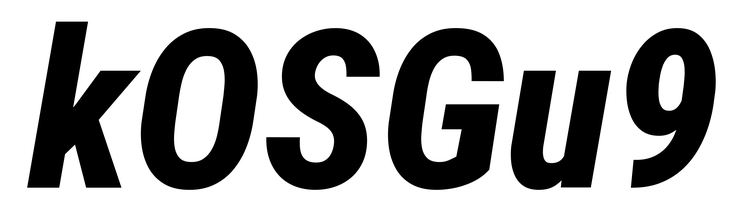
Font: Roboto-Italic_Condensed_ExtraBold_Italic